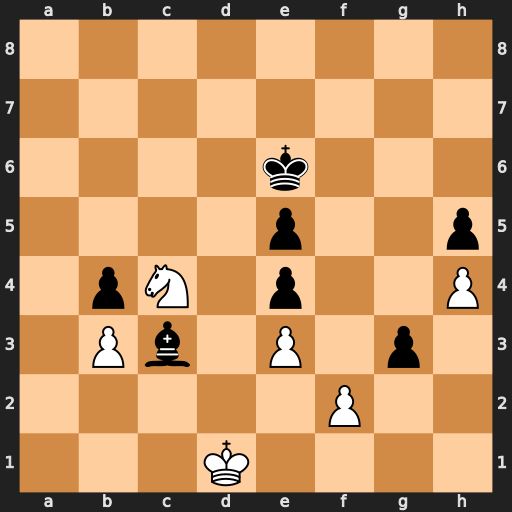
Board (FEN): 8/8/4k3/4p2p/1pN1p2P/1Pb1P1p1/5P2/3K4
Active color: w
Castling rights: -
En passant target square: -
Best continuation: fxg3 Kf5 Ke2